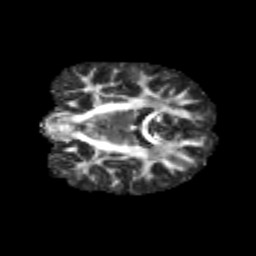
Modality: FA
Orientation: coronal
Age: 11
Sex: male
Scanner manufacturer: siemens
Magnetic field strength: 3 T
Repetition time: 3.8 s
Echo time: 0.07 s